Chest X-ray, PA view. Patient: 31 years old, sex F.
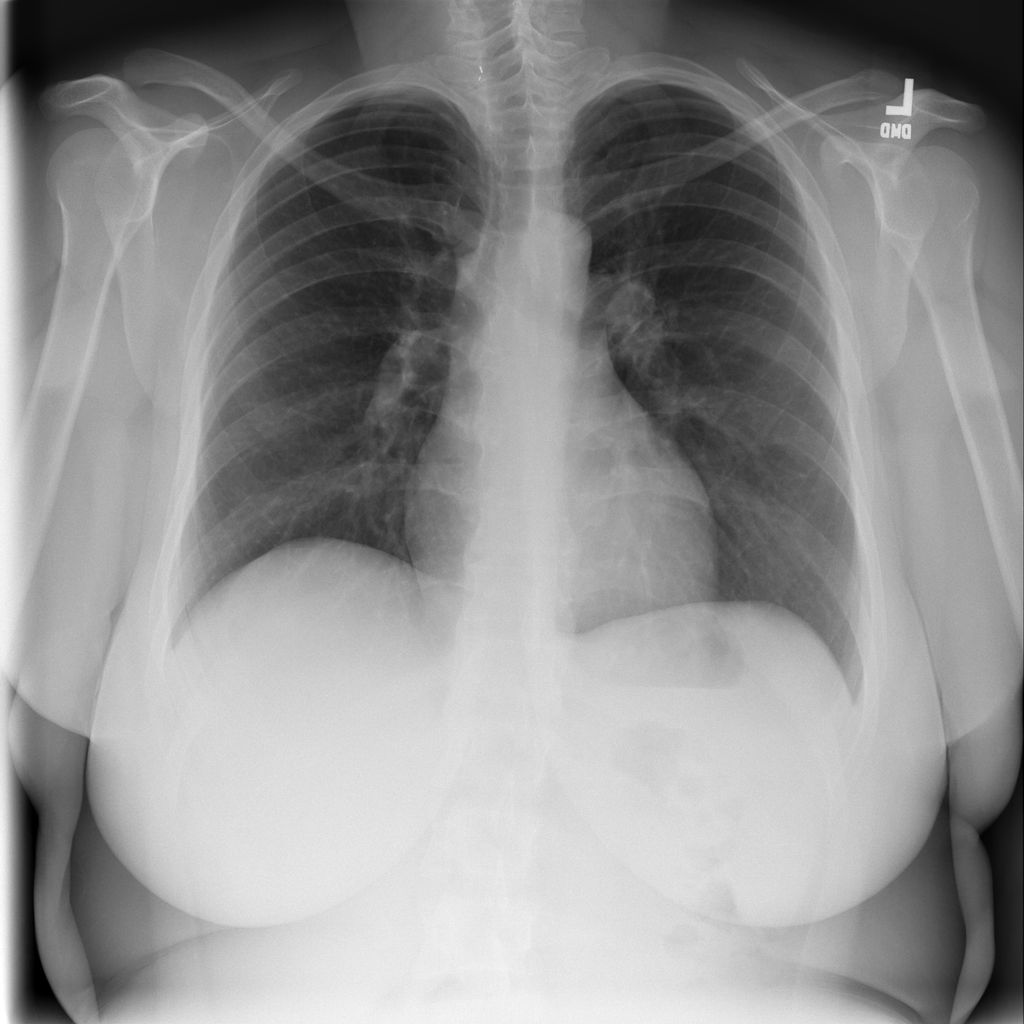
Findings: Nodule